Field crop: maize
Growth stage: 2
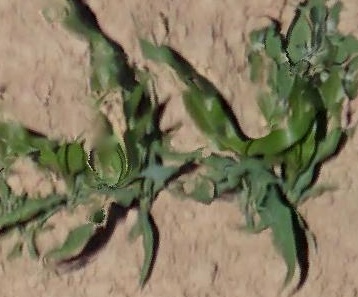
Species: maize